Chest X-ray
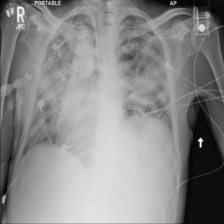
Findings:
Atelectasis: negative
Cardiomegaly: negative
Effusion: negative
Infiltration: positive
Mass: negative
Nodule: negative
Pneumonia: negative
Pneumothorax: negative
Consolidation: negative
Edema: negative
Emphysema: negative
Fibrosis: negative
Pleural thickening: negative
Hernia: negative